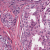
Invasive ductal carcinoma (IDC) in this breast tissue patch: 0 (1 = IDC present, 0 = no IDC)